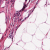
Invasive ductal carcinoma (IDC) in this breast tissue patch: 0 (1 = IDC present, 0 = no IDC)